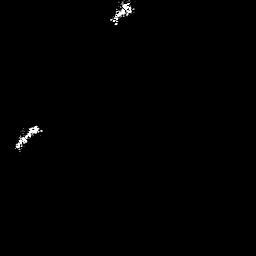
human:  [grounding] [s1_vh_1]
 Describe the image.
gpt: In the satellite image, there is  <ref>1 medium ship </ref> <box>[[41, 0, 51, 8, 0]]</box> located at top,  <ref>1 medium ship </ref> <box>[[3, 48, 15, 58, 0]]</box> located at left.